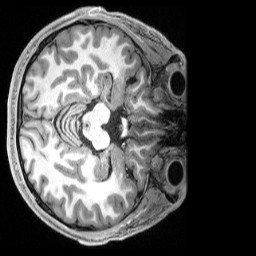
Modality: T1w
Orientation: axial
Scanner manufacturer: siemens
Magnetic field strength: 3 T
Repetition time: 2.5 s
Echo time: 0.00231 s